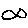
Label: fish